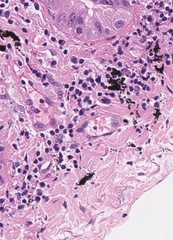
Tumor epithelial tissue: yes
Tumor-associated stroma tissue: yes
Normal tissue: no